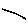
Label: line